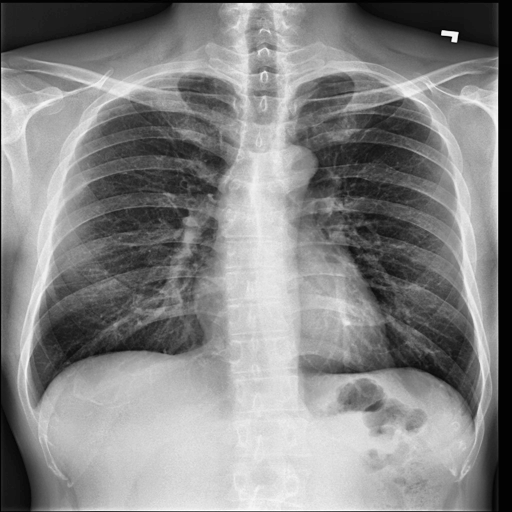
Finding: NORMAL